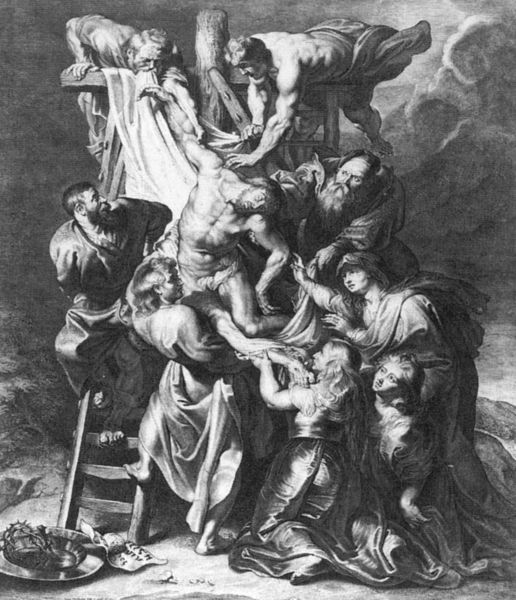
Titel: Kreuzabnahme (nach Rubens)
Künstler: Lucas Vorsterman
Institution: London, British Museum
Schlagwörter: dunkel, nackt, rubens, wolken, frauen, tuch, barock, gewand, leiter, lendentuch, druck, stich, kopie, christus, jesus, kreuzabnahme, kreuzigung, jünger, maria, magdalena, nikodemus, spät